Question: I have a very simple asp page:
Default.aspx:
'''
<%@ Page Language="C#" AutoEventWireup="true" CodeFile="Default.aspx.cs" Inherits="_Default" %>
<!DOCTYPE html>
<html xmlns="http://www.w3.org/1999/xhtml">
<head runat="server">
<meta http-equiv="Content-Type" content="text/html; charset=utf-8"/>
<title></title>
</head>
<body>
<form id="form1" runat="server">
<div>
<asp:GridView ID="GridView1" runat="server"
AllowPaging="true" PageSize="4"
OnPageIndexChanging="GridView1_PageIndexChanging">
</asp:GridView>
</div>
</form>
</body>
</html>
'''
Default.aspx.cs code-behind:
'''
public partial class _Default : System.Web.UI.Page
{
private class FakeData
{
public string Name { get; set; }
public int Age { get; set; }
}
private List<FakeData> fakeData;
void InitFakeData()
{
fakeData = new List<FakeData>()
{
new FakeData(){ Age = 8, Name = "John"},
new FakeData(){ Age = 9, Name = "Carl"},
new FakeData(){ Age = 7, Name = "June"},
new FakeData(){ Age = 6, Name = "Ellie"},
new FakeData(){ Age = 9, Name = "Betty"},
new FakeData(){ Age = 10, Name = "Sam"},
new FakeData(){ Age = 5, Name = "Peter"},
};
}
void ShowData()
{
InitFakeData();
GridView1.DataSource = fakeData;
GridView1.DataBind();
}
protected void Page_Load(object sender, EventArgs e)
{
if (!IsPostBack)
ShowData();
}
protected void GridView1_PageIndexChanging(object sender, GridViewPageEventArgs e)
{
GridView1.PageIndex = e.NewPageIndex;
ShowData();
}
}
'''
:

:
If the user press F5 or refresh the page in GridView Page Index 2 the web browser pop-ups the following message:
:
How can you avoid the browser to display that message? (and show the GridView Page Index 'n' without any web browser warning pop-up)
PS: Tested with Chrome, Firefox and IE11
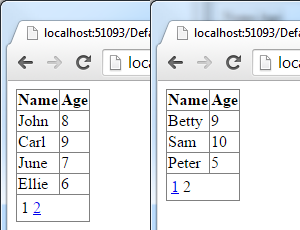
Answer: When 'PageIndex' is clicked, it postbacks the page, i.e. equivalent to form submission. So when you 'refresh', it agains posts page, and asks 'Confirm Form Re-submission'.
This is equivalent to this scenario. -- <URL>
Submit a form, and after submission , refresh the page, it will ask same message. And this is the default behavior of browser.
It has nothing to do with your grid paging or the paging click in it. It gets' fired by the browser to prevent the user from repeating the form submission as it posts entire grid data.